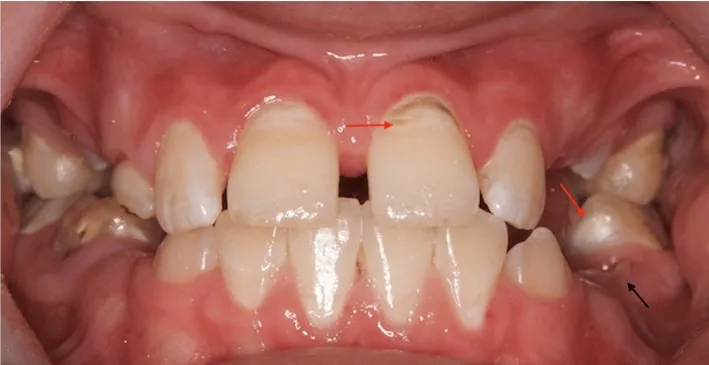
Intraoral clinical photos before treatment. A) Intraoral clinical photo frontal view.
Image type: medical_photograph (oral_photograph)